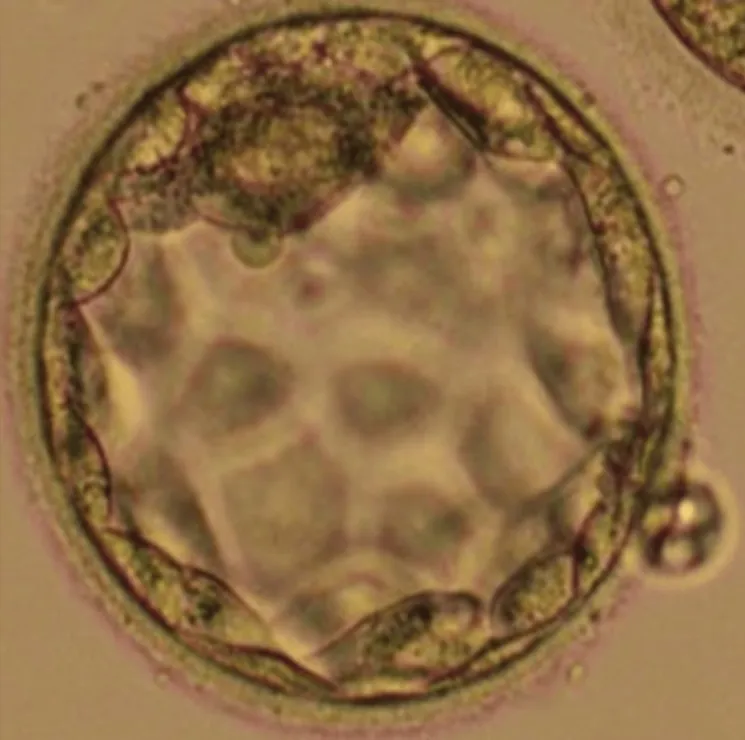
Day 5 blastocyst stage embryo transfer.
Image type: radiology (ct)